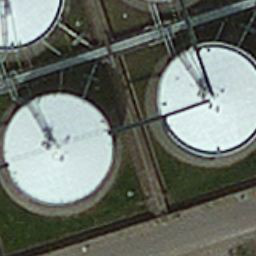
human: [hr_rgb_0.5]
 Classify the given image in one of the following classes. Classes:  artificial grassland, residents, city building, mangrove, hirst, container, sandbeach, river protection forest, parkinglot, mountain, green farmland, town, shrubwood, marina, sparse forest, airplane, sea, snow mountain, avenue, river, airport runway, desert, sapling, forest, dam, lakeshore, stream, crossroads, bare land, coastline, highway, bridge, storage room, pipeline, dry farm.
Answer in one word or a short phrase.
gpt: storage room